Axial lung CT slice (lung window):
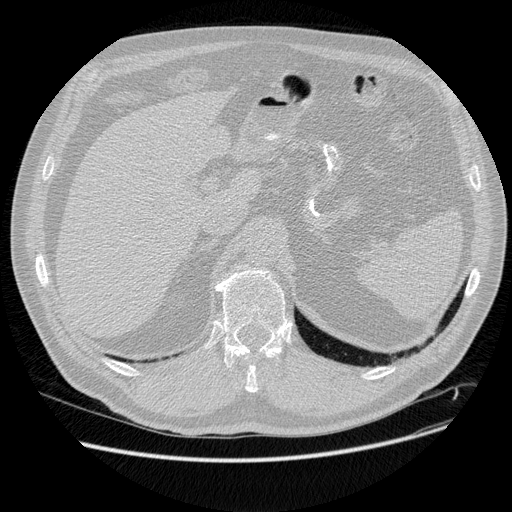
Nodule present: no